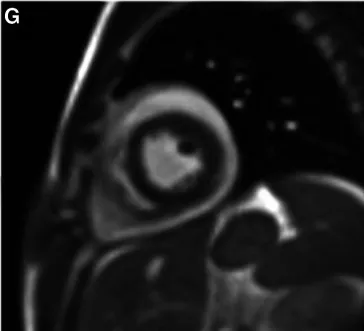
Short-axis real-time cine MRI sequence during operator-guided breathing (G,H) demonstrates an abnormal displacement of the interventricular septum during the onset of inspiration, due to a fixed pericardial volume with reduced ventricular compliance and consequent increase of the right ventricular filling on inspiration.
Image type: radiology (mri)